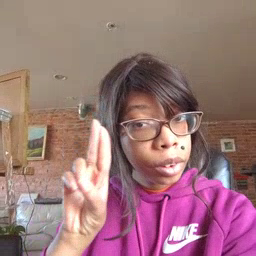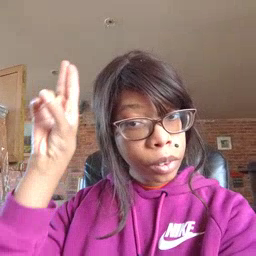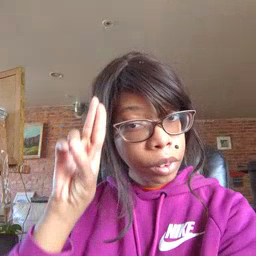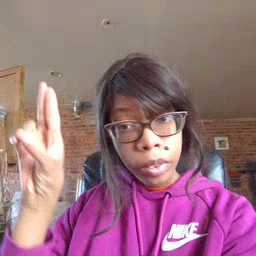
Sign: uncle